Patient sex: F
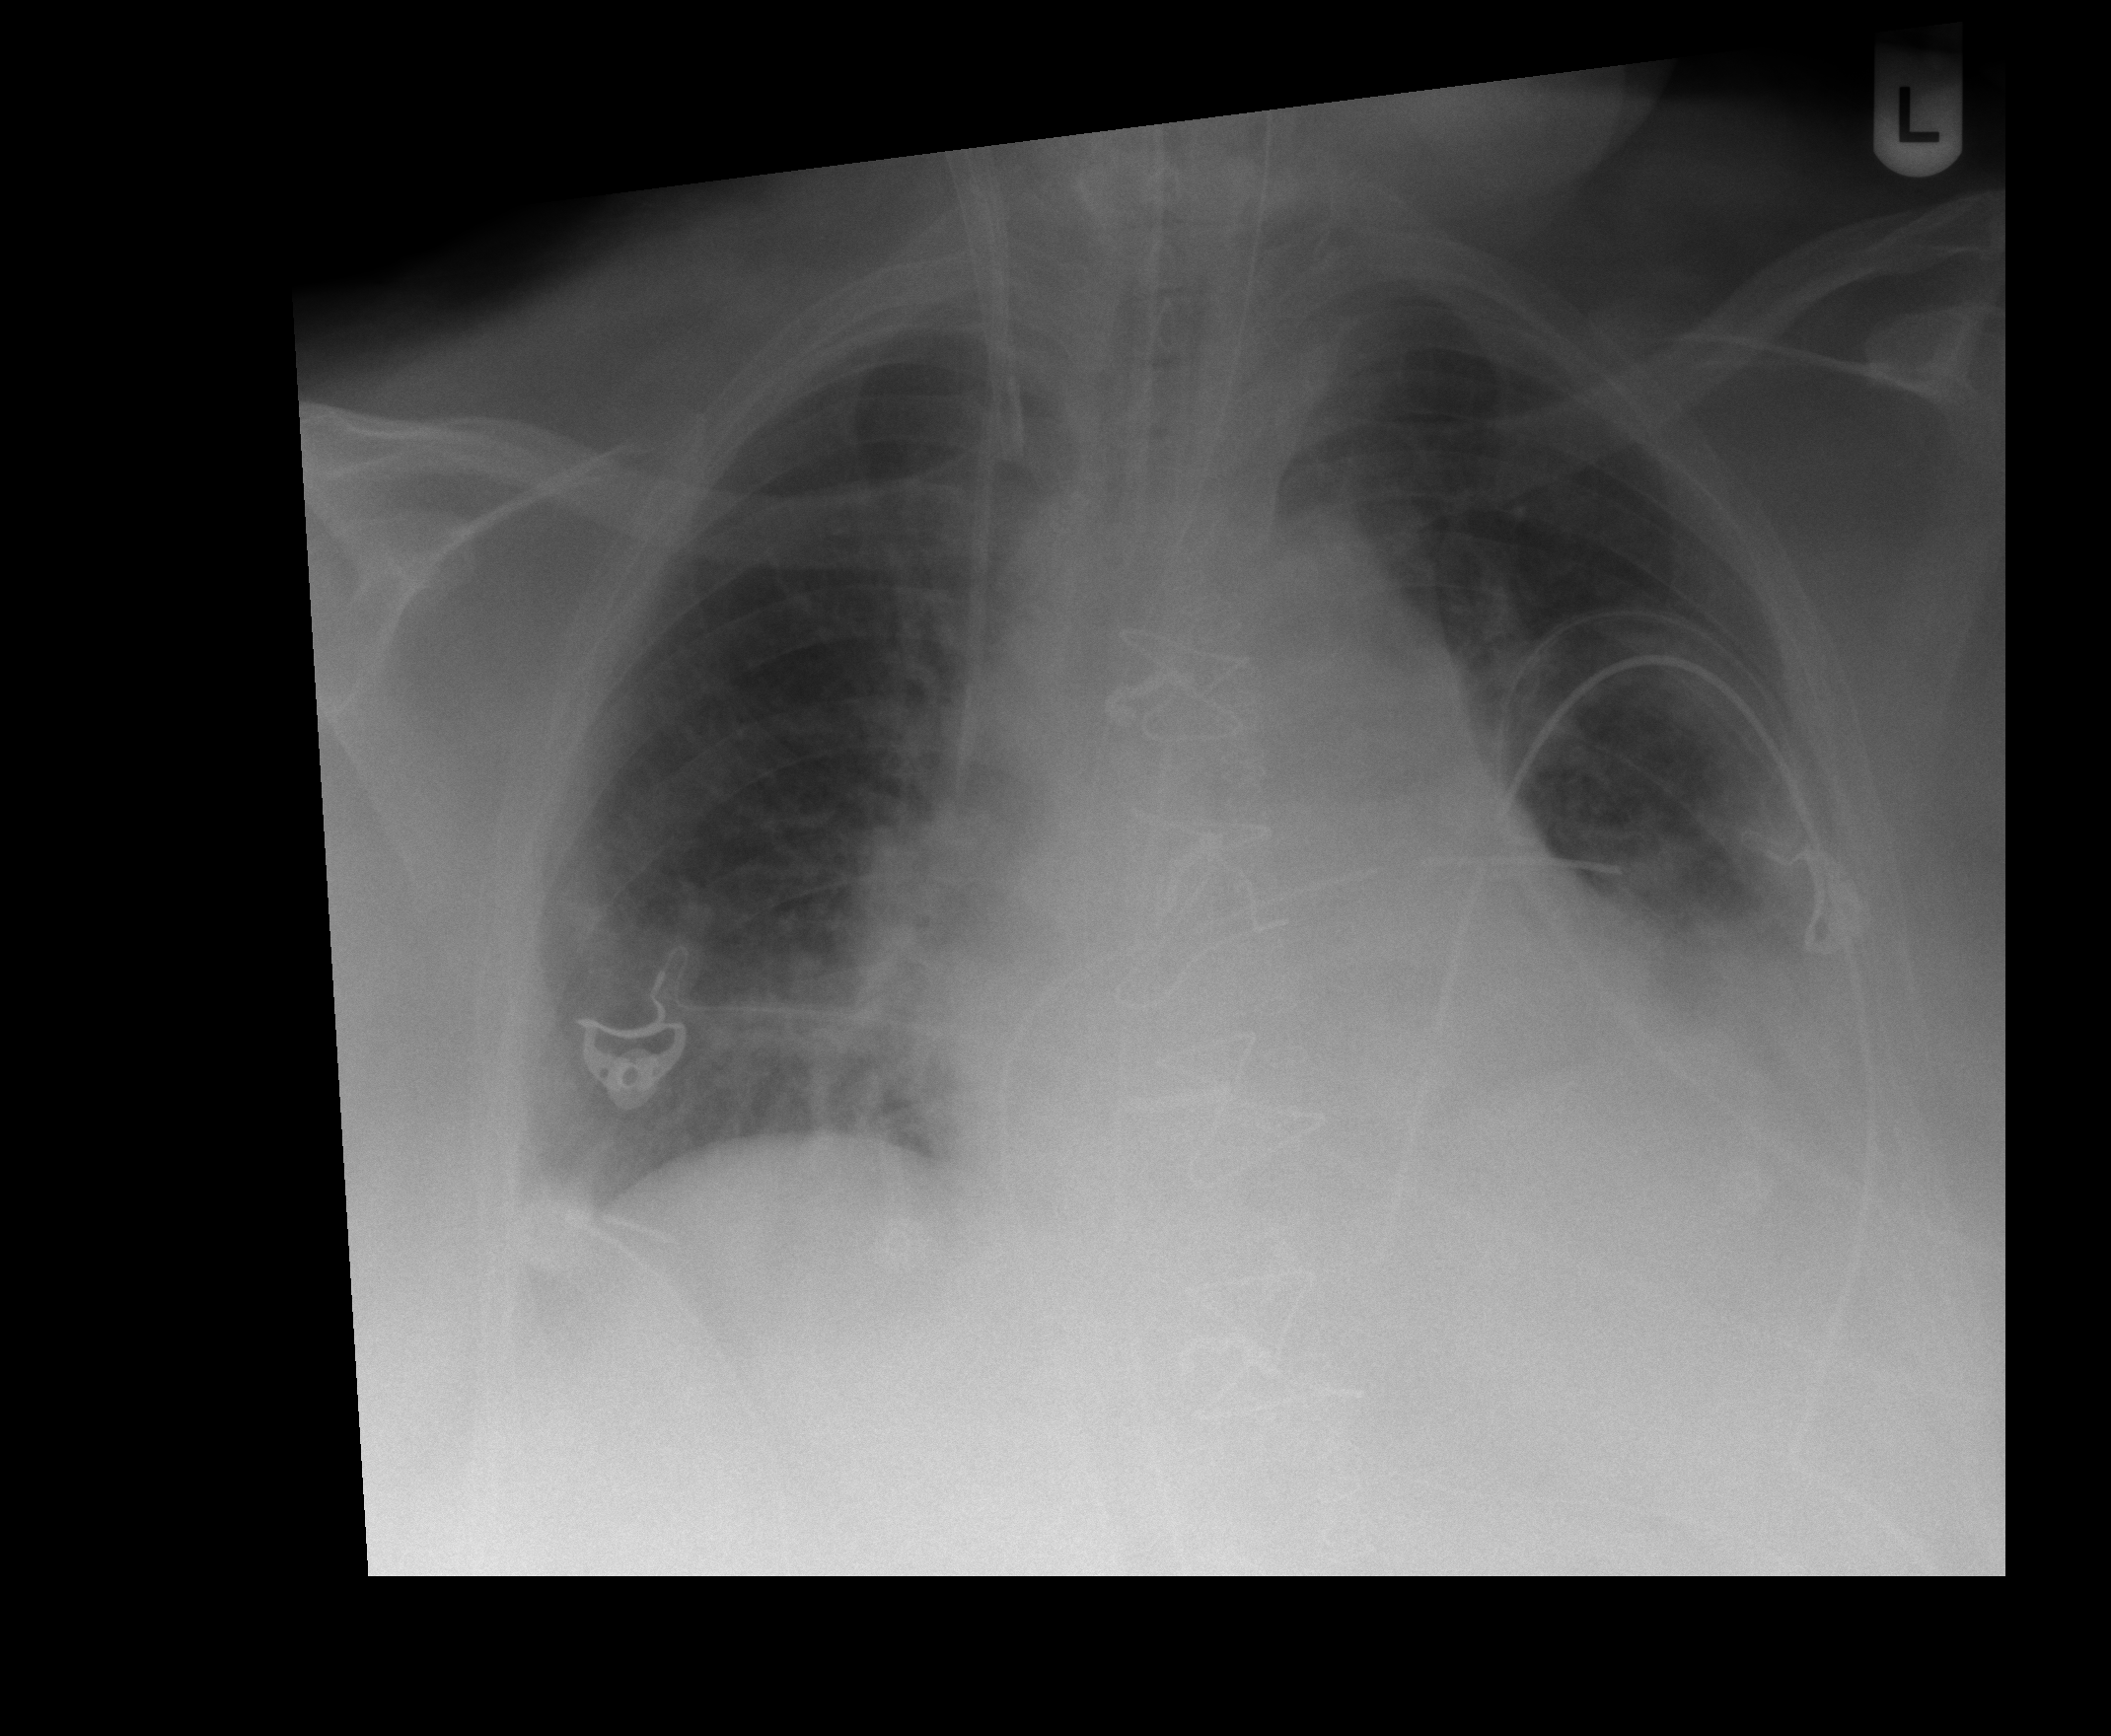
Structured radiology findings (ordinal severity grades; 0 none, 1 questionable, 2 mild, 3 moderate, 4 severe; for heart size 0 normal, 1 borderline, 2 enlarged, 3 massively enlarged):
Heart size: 2
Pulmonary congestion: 1
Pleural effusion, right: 1
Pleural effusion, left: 2
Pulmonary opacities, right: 0
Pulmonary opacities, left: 0
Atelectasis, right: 2
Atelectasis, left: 2